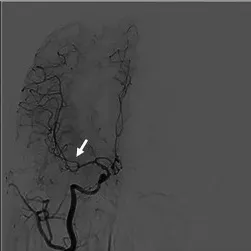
DSA images. (C) The M1 segment of the right middle cerebral artery appears thinner than the M2 segment.
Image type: radiology (ct)